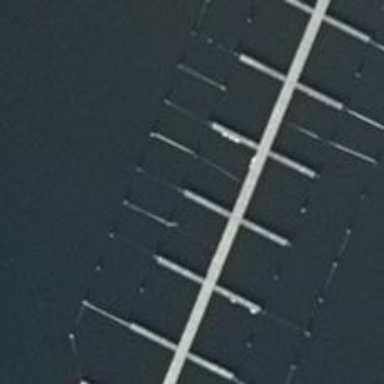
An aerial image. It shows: Man-made pier.